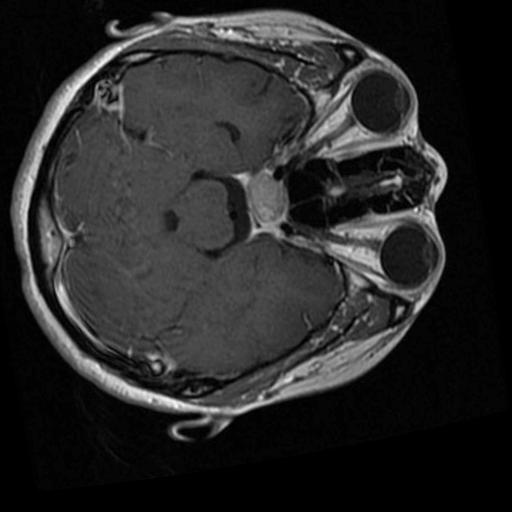
Label: brain_tumor